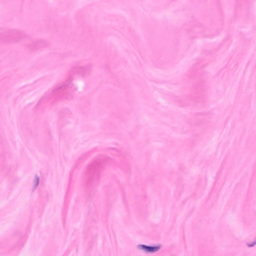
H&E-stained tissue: Breast